Question: What shape is the logo?
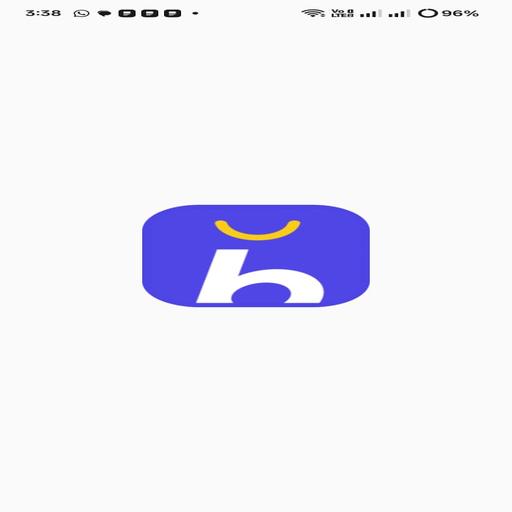
Answer: Rounded square